Interaction volume radius: 5 \u00c5
Interaction volume height: 10 \u00c5
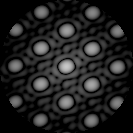
Disorder parameter: 0.05376